Field crop: maize
Growth stage: 2
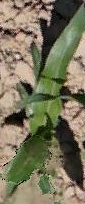
Species: maize